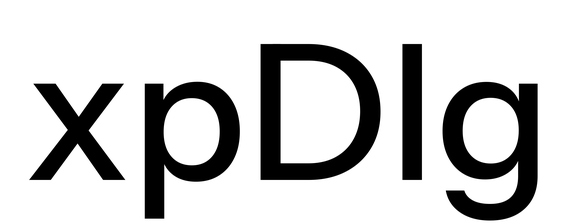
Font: InstrumentSans_Medium